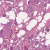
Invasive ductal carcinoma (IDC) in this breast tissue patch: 1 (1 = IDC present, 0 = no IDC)